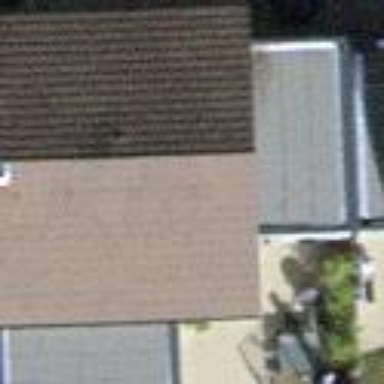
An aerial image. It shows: Simple house.